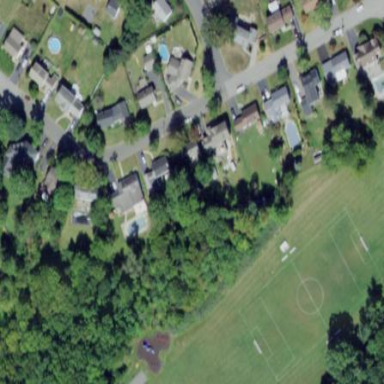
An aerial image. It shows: Recreation ground.